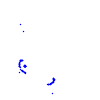
Particle: proton